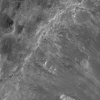
Atmospheric dust classification: not_dusty